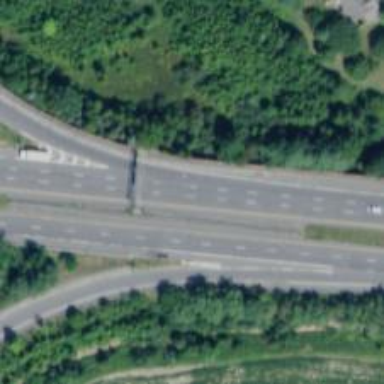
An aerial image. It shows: Urban freeway or expressway.